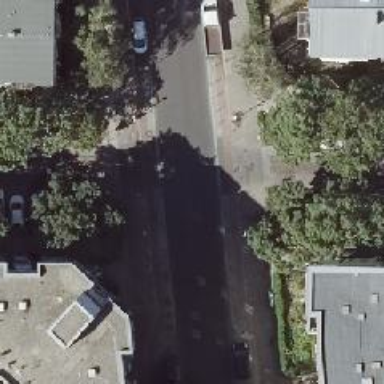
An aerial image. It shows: Unmarked crossing on footway.